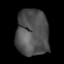
Tissue: lung
Cell type: Epithelial cells
Senescence score: 0.2254
Nuclear area (px): 1485
Mean DAPI intensity: 79.644